Question: I wanto completely remove the 'Shipping Method' and 'Payment Method' section from in 'Magento'.
My 'invoice pdf' is look like this:

I look the 'app/code/core/mage/Sales/Model/Order/Pdf/Abstract.php' file, here I can change the labels but I can't change the table(boxes).
Please help me..
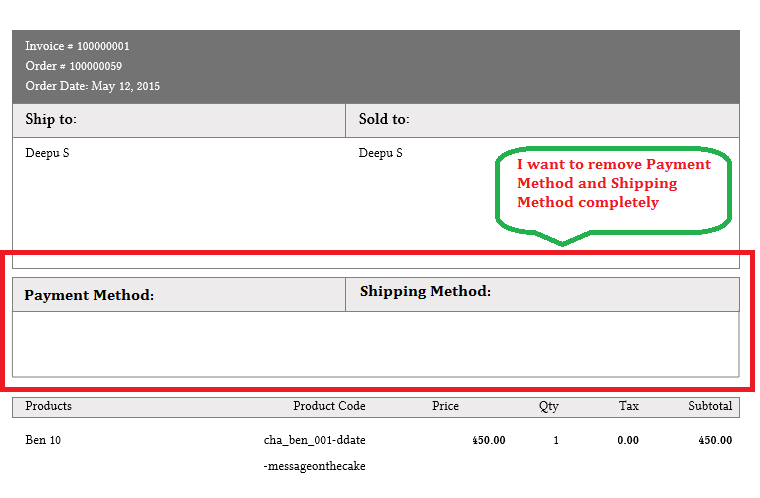
Answer: Here I can change the app/code/core/mage/Sales/Model/Order/Pdf/Abstract.php file,Replace the below code,
'''
protected function insertOrder(&$page, $obj, $putOrderId = true)
{
if ($obj instanceof Mage_Sales_Model_Order) {
$shipment = null;
$order = $obj;
} elseif ($obj instanceof Mage_Sales_Model_Order_Shipment) {
$shipment = $obj;
$order = $shipment->getOrder();
}
$this->y = $this->y ? $this->y : 815;
$top = $this->y;
$page->setFillColor(new Zend_Pdf_Color_GrayScale(0.45));
$page->setLineColor(new Zend_Pdf_Color_GrayScale(0.45));
$page->drawRectangle(25, $top, 570, $top - 55);
$page->setFillColor(new Zend_Pdf_Color_GrayScale(1));
$this->setDocHeaderCoordinates(array(25, $top, 570, $top - 55));
$this->_setFontRegular($page, 10);
if ($putOrderId) {
$page->drawText(
Mage::helper('sales')->__('Order # ') . $order->getRealOrderId(), 35, ($top -= 30), 'UTF-8'
);
}
$page->drawText(
Mage::helper('sales')->__('Order Date: ') . Mage::helper('core')->formatDate(
$order->getCreatedAtStoreDate(), 'medium', false
),
35,
($top -= 15),
'UTF-8'
);
$top -= 10;
$page->setFillColor(new Zend_Pdf_Color_Rgb(0.93, 0.92, 0.92));
$page->setLineColor(new Zend_Pdf_Color_GrayScale(0.5));
$page->setLineWidth(0.5);
$page->drawRectangle(25, $top, 275, ($top - 25));
$page->drawRectangle(275, $top, 570, ($top - 25));
/* Calculate blocks info */
/* Billing Address */
$billingAddress = $this->_formatAddress($order->getBillingAddress()->format('pdf'));
/* Payment */
$paymentInfo = Mage::helper('payment')->getInfoBlock($order->getPayment())
->setIsSecureMode(true)
->toPdf();
$paymentInfo = htmlspecialchars_decode($paymentInfo, ENT_QUOTES);
$payment = explode('{{pdf_row_separator}}', $paymentInfo);
foreach ($payment as $key=>$value){
if (strip_tags(trim($value)) == '') {
unset($payment[$key]);
}
}
reset($payment);
/* Shipping Address and Method */
if (!$order->getIsVirtual()) {
/* Shipping Address */
$shippingAddress = $this->_formatAddress($order->getShippingAddress()->format('pdf'));
$shippingMethod = $order->getShippingDescription();
}
$page->setFillColor(new Zend_Pdf_Color_GrayScale(0));
$this->_setFontBold($page, 12);
$page->drawText(Mage::helper('sales')->__('Sold to:'), 35, ($top - 15), 'UTF-8');
if (!$order->getIsVirtual()) {
$page->drawText(Mage::helper('sales')->__('Ship to:'), 285, ($top - 15), 'UTF-8');
}
$addressesHeight = $this->_calcAddressHeight($billingAddress);
if (isset($shippingAddress)) {
$addressesHeight = max($addressesHeight, $this->_calcAddressHeight($shippingAddress));
}
$page->setFillColor(new Zend_Pdf_Color_GrayScale(1));
$page->drawRectangle(25, ($top - 25), 570, $top - 33 - $addressesHeight);
$page->setFillColor(new Zend_Pdf_Color_GrayScale(0));
$this->_setFontRegular($page, 10);
$this->y = $top - 40;
$addressesStartY = $this->y;
foreach ($billingAddress as $value){
if ($value !== '') {
$text = array();
foreach (Mage::helper('core/string')->str_split($value, 45, true, true) as $_value) {
$text[] = $_value;
}
foreach ($text as $part) {
$page->drawText(strip_tags(ltrim($part)), 35, $this->y, 'UTF-8');
$this->y -= 15;
}
}
}
$addressesEndY = $this->y;
if (!$order->getIsVirtual()) {
$this->y = $addressesStartY;
foreach ($shippingAddress as $value){
if ($value!=='') {
$text = array();
foreach (Mage::helper('core/string')->str_split($value, 45, true, true) as $_value) {
$text[] = $_value;
}
foreach ($text as $part) {
$page->drawText(strip_tags(ltrim($part)), 285, $this->y, 'UTF-8');
$this->y -= 15;
}
}
}
$addressesEndY = min($addressesEndY, $this->y);
$this->y = $addressesEndY;
// $page->setFillColor(new Zend_Pdf_Color_Rgb(0.93, 0.92, 0.92));
// $page->setLineWidth(0.5);
// $page->drawRectangle(25, $this->y, 275, $this->y-25);
// $page->drawRectangle(275, $this->y, 570, $this->y-25);
$this->y -= 15;
$this->_setFontBold($page, 12);
$page->setFillColor(new Zend_Pdf_Color_GrayScale(0));
// $page->drawText(Mage::helper('sales')->__('Payment Method'), 35, $this->y, 'UTF-8');
// $page->drawText(Mage::helper('sales')->__('Shipping Method:'), 285, $this->y , 'UTF-8');
$this->y -=10;
$page->setFillColor(new Zend_Pdf_Color_GrayScale(1));
$this->_setFontRegular($page, 10);
$page->setFillColor(new Zend_Pdf_Color_GrayScale(0));
$paymentLeft = 35;
$yPayments = $this->y - 15;
}
else {
$yPayments = $addressesStartY;
$paymentLeft = 285;
}
// foreach ($payment as $value){
// if (trim($value) != '') {
// //Printing "Payment Method" lines
// $value = preg_replace('/<br[^>]*>/i', "
", $value);
// foreach (Mage::helper('core/string')->str_split($value, 45, true, true) as $_value) {
// $page->drawText(strip_tags(trim($_value)), $paymentLeft, $yPayments, 'UTF-8');
// $yPayments -= 15;
// }
// }
// }
if ($order->getIsVirtual()) {
// replacement of Shipments-Payments rectangle block
$yPayments = min($addressesEndY, $yPayments);
$page->drawLine(25, ($top - 25), 25, $yPayments);
$page->drawLine(570, ($top - 25), 570, $yPayments);
$page->drawLine(25, $yPayments, 570, $yPayments);
$this->y = $yPayments - 15;
// } else {
$topMargin = 15;
$methodStartY = $this->y;
$this->y -= 15;
// foreach (Mage::helper('core/string')->str_split($shippingMethod, 45, true, true) as $_value) {
// $page->drawText(strip_tags(trim($_value)), 285, $this->y, 'UTF-8');
// $this->y -= 15;
// }
$yShipments = $this->y;
// $totalShippingChargesText = "(" . Mage::helper('sales')->__('Total Shipping Charges') . " "
// . $order->formatPriceTxt($order->getShippingAmount()) . ")";
// $page->drawText($totalShippingChargesText, 285, $yShipments - $topMargin, 'UTF-8');
// $yShipments -= $topMargin + 10;
// $tracks = array();
// if ($shipment) {
// $tracks = $shipment->getAllTracks();
// }
// if (count($tracks)) {
// $page->setFillColor(new Zend_Pdf_Color_Rgb(0.93, 0.92, 0.92));
// $page->setLineWidth(0.5);
// $page->drawRectangle(285, $yShipments, 510, $yShipments - 10);
// $page->drawLine(400, $yShipments, 400, $yShipments - 10);
// //$page->drawLine(510, $yShipments, 510, $yShipments - 10);
// $this->_setFontRegular($page, 9);
// $page->setFillColor(new Zend_Pdf_Color_GrayScale(0));
// //$page->drawText(Mage::helper('sales')->__('Carrier'), 290, $yShipments - 7 , 'UTF-8');
// $page->drawText(Mage::helper('sales')->__('Title'), 290, $yShipments - 7, 'UTF-8');
// $page->drawText(Mage::helper('sales')->__('Number'), 410, $yShipments - 7, 'UTF-8');
// $yShipments -= 20;
// $this->_setFontRegular($page, 8);
// foreach ($tracks as $track) {
// $CarrierCode = $track->getCarrierCode();
// if ($CarrierCode != 'custom') {
// $carrier = Mage::getSingleton('shipping/config')->getCarrierInstance($CarrierCode);
// $carrierTitle = $carrier->getConfigData('title');
// } else {
// $carrierTitle = Mage::helper('sales')->__('Custom Value');
// }
// //$truncatedCarrierTitle = substr($carrierTitle, 0, 35) . (strlen($carrierTitle) > 35 ? '...' : '');
// $maxTitleLen = 45;
// $endOfTitle = strlen($track->getTitle()) > $maxTitleLen ? '...' : '';
// $truncatedTitle = substr($track->getTitle(), 0, $maxTitleLen) . $endOfTitle;
// //$page->drawText($truncatedCarrierTitle, 285, $yShipments , 'UTF-8');
// $page->drawText($truncatedTitle, 292, $yShipments , 'UTF-8');
// $page->drawText($track->getNumber(), 410, $yShipments , 'UTF-8');
// $yShipments -= $topMargin - 5;
// }
// } else {
// $yShipments -= $topMargin - 5;
// }
$currentY = min($yPayments, $yShipments);
// replacement of Shipments-Payments rectangle block
$page->drawLine(25, $methodStartY, 25, $currentY); //left
$page->drawLine(25, $currentY, 570, $currentY); //bottom
$page->drawLine(570, $currentY, 570, $methodStartY); //right
$this->y = $currentY;
$this->y -= 15;
}
}
'''